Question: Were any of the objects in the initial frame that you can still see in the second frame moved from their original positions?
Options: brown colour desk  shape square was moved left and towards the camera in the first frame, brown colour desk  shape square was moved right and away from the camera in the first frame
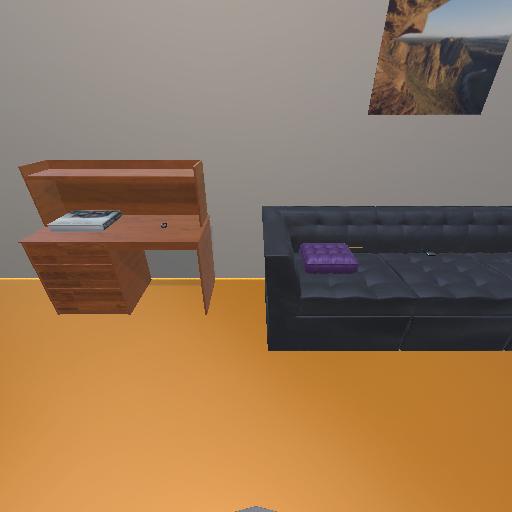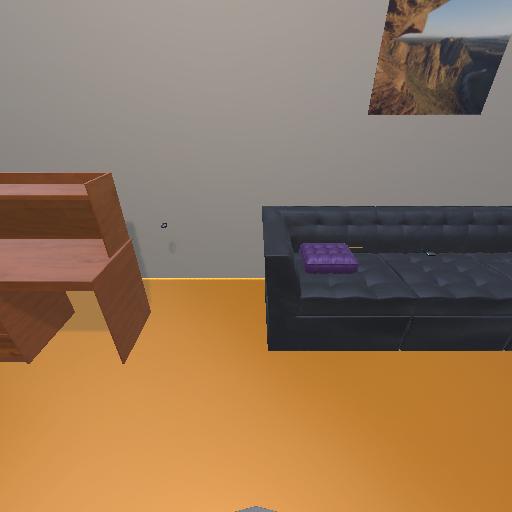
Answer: brown colour desk  shape square was moved left and towards the camera in the first frame